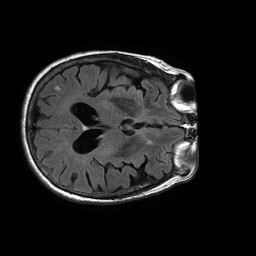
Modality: FLAIR
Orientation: axial
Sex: female
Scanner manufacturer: philips
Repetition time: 11 s
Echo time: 0.125 s